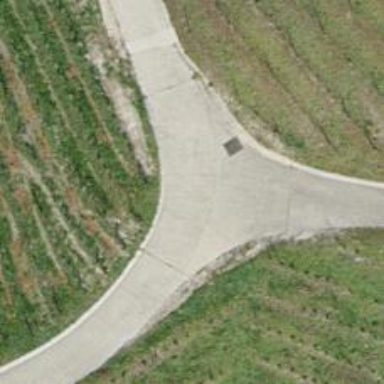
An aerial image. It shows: Paved track with grade 1 tracktype.